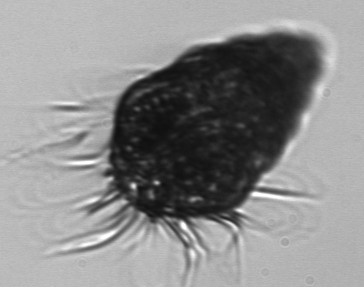
Label: Laboea_strobila